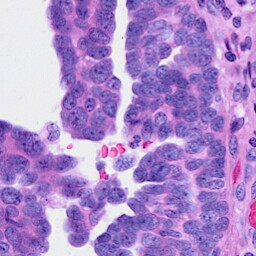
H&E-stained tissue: Ovarian